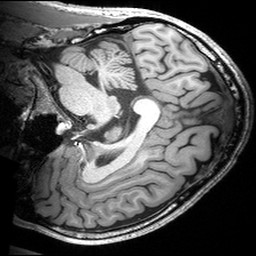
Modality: T1w
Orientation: sagittal
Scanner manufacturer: siemens
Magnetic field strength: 3 T
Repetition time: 2.53 s
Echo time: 0.00299 s